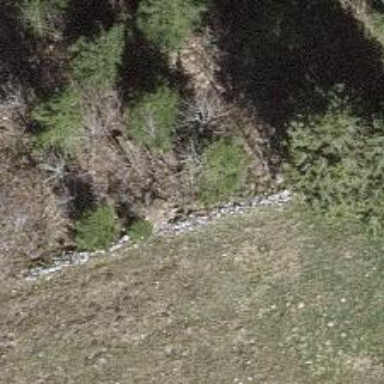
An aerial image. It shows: Wall made of dry stone.